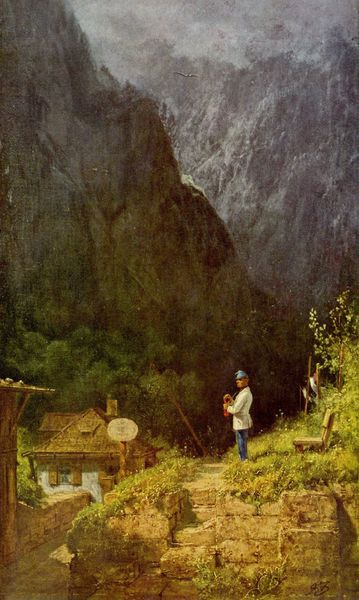
Titel: Tiroler Mauthaus
Künstler: Carl Spitzweg
Standort: Schweinfurt
Institution: Sammlung Georg Schäfer
Schlagwörter: baum, berg, blau, blätter, dunkel, felsen, gemälde, himmel, mann, schatten, vogel, weiß, wolken, bäume, grün, landschaft, ocker, braun, fenster, getränk, grau, hell, hut, laterne, licht, profil, strasse, stroh, ausblick, dach, gebäude, gras, haus, schnee, weg, wiese, malerei, hose, jacke, kappe, mütze, wand, stehen, steine, herr, gräser, natur, weite, büsche, hütte, sonne, tal, wald, fensterläden, kamin, rund, schornstein, ansicht, ort, stab, abhang, heu, lehm, berge, fels, felswand, gebirge, hang, mauer, nebel, landschaftsmalerei, alm, berglandschaft, schlucht, hof, steinmauer, idylle, pause, rast, läden, bank, böschung, romantik, beobachter, treppe, pfeife, stufen, bauer, bergdorf, carl spitzweg, schild, spitzweg, fensterladen, bayern, münchen, alpen, idyll, abgrund, schweiz, uniform, soldat, jalousie, helm, offizier, biedermeier, wanderer, obstbäume, gaube, zwerg, caspar david friedrich, carl, berghütte, klamm, schroff, lau, biedermaier, restauration, hise, karl spitzweg, spitzwag, caspar david frierdrich, tpfeife, egebirge